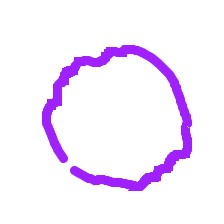
Shape: circle